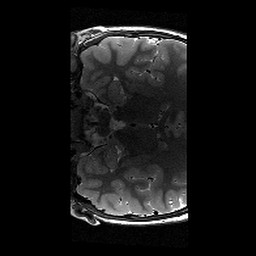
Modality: T2w
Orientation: coronal
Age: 11
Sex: male
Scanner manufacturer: siemens
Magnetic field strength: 3 T
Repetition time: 9.23 s
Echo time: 0.067 s